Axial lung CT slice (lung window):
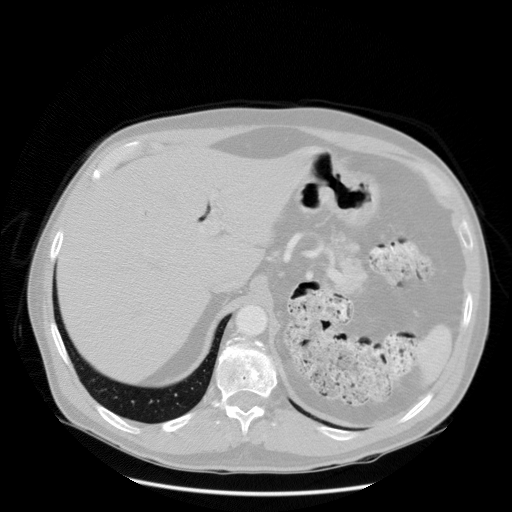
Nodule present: no